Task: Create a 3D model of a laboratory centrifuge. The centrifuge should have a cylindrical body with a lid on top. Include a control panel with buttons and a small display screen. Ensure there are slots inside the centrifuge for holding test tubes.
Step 585:
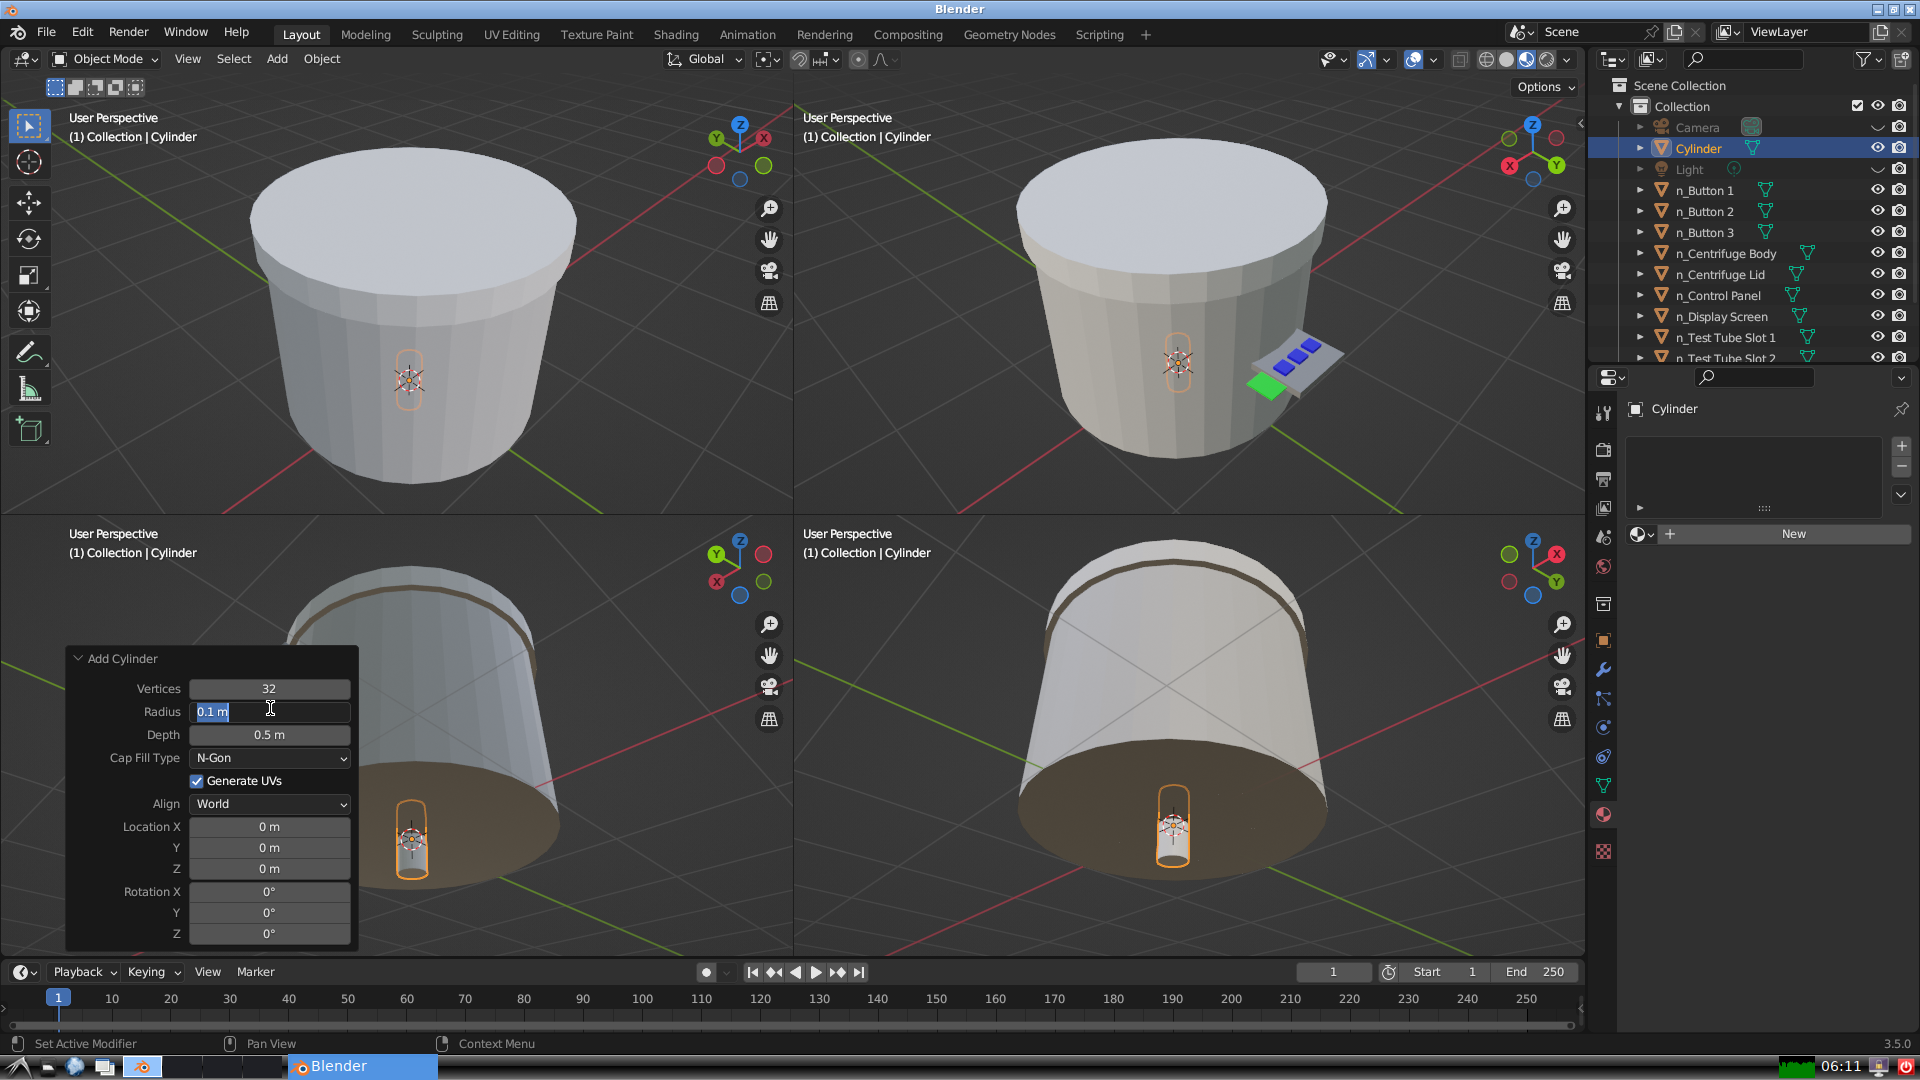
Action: input_text: 0.1